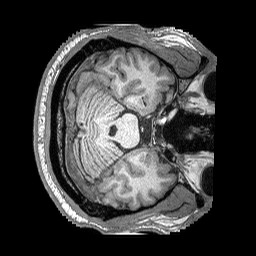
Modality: T1w
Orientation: axial
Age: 42
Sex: male
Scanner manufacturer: siemens
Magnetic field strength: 3 T
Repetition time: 2.53 s
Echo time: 0.00144 s